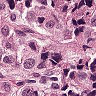
Metastatic tissue present: yes